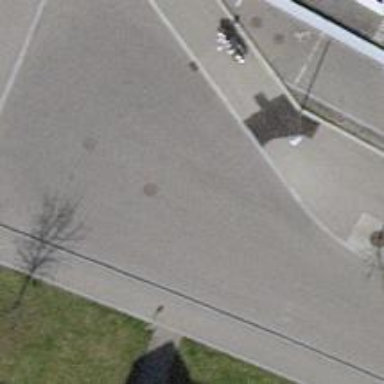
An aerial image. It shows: Footway surfaced with paving stones.